Question: I am using a Java based Web Server ( PlayFramework 2.2 FWIW - see the <URL>:
> Important: Ensure the use of a Diffie-Hellman Ephemeral (DHE/EDH) or
RSA Ephemeral cipher suite is not negotiated between the two hosts.
This is indicated by the use of a ServerKeyExchange message. There is
no way to decrypt data where ephemeral ciphers are used.
The <URL> points to the 'jdk.tls.disabledAlgorithms' property which I have tried setting directly in the '$JAVA_HOME/jre/lib/security/java.security' file to
'''
jdk.tls.disabledAlgorithms=DH, ECDH, EDCHE, DiffieHellman
'''
I tried using some of the <URL> as an attempt to select one of those strings, but I have been selecting a bit in the wild.
I tried setting it also using it in code to
'''
java.security.Security.setProperty("jdk.tls.disabledAlgorithms","ECDH, ECDHE, ECDHE_RSA, DiffieHellman")
'''
but that does not seem to stop the the appearance of the 'ServerKeyExchange' messages, as shown in the screenshot of Wireshark 1.11.2 on OSX:  . And indeed I don't seem to be able to decrypt the stream.
Any idea what I may be doing wrong?
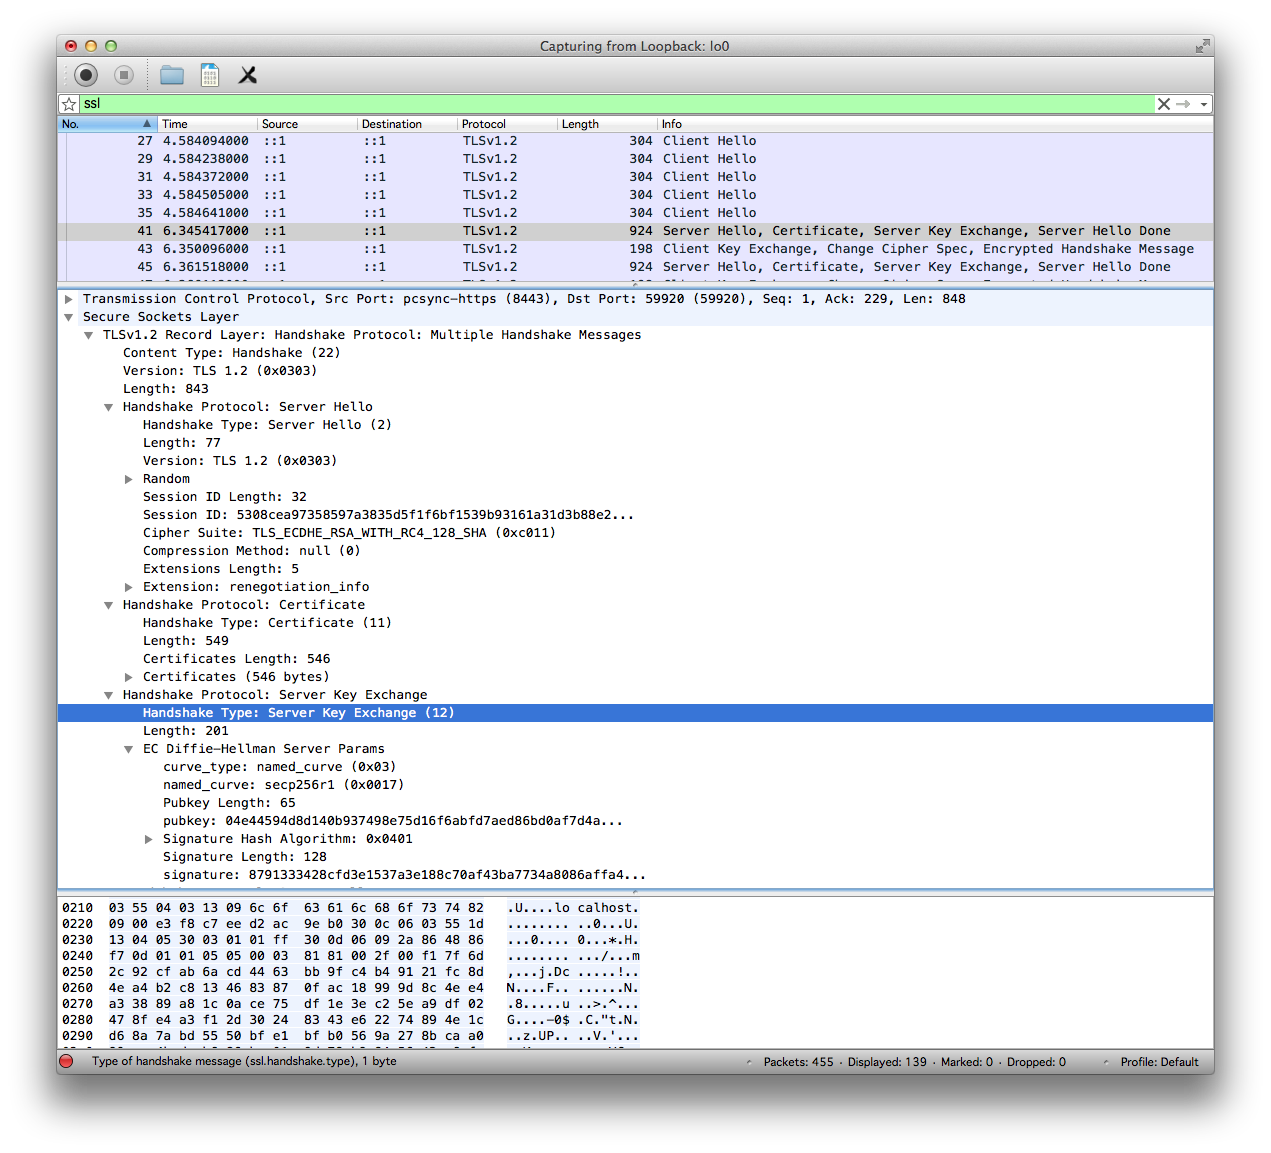
Answer: I was close. The answer seems to be to set the security property as follows:
'''
jdk.tls.disabledAlgorithms=DHE, ECDHE
'''
(I came on that after reading the hot-off-the-press blog post: <URL>.
Once that is set on the server, an https connection captured by Wireshark no longer shows the 'Server Key Exchange' message.

It is then possible to decrypt content that went over the wire as shown by this image

I hope this will be useful when trying to analyse what Android cell phones are receiving over the wire.